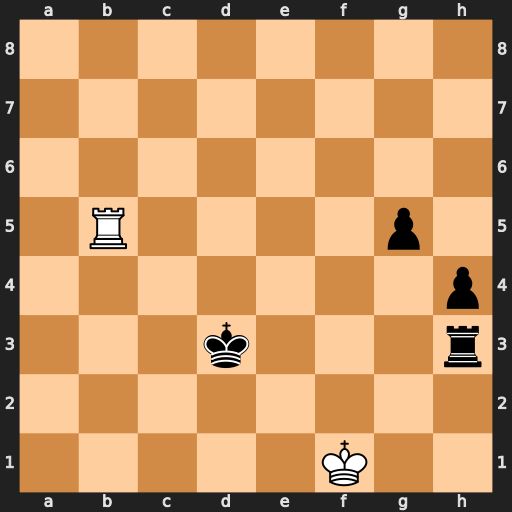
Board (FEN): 8/8/8/1R4p1/7p/3k3r/8/5K2
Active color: w
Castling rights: -
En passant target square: -
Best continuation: Rb3+ Ke4 Rxh3